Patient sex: M
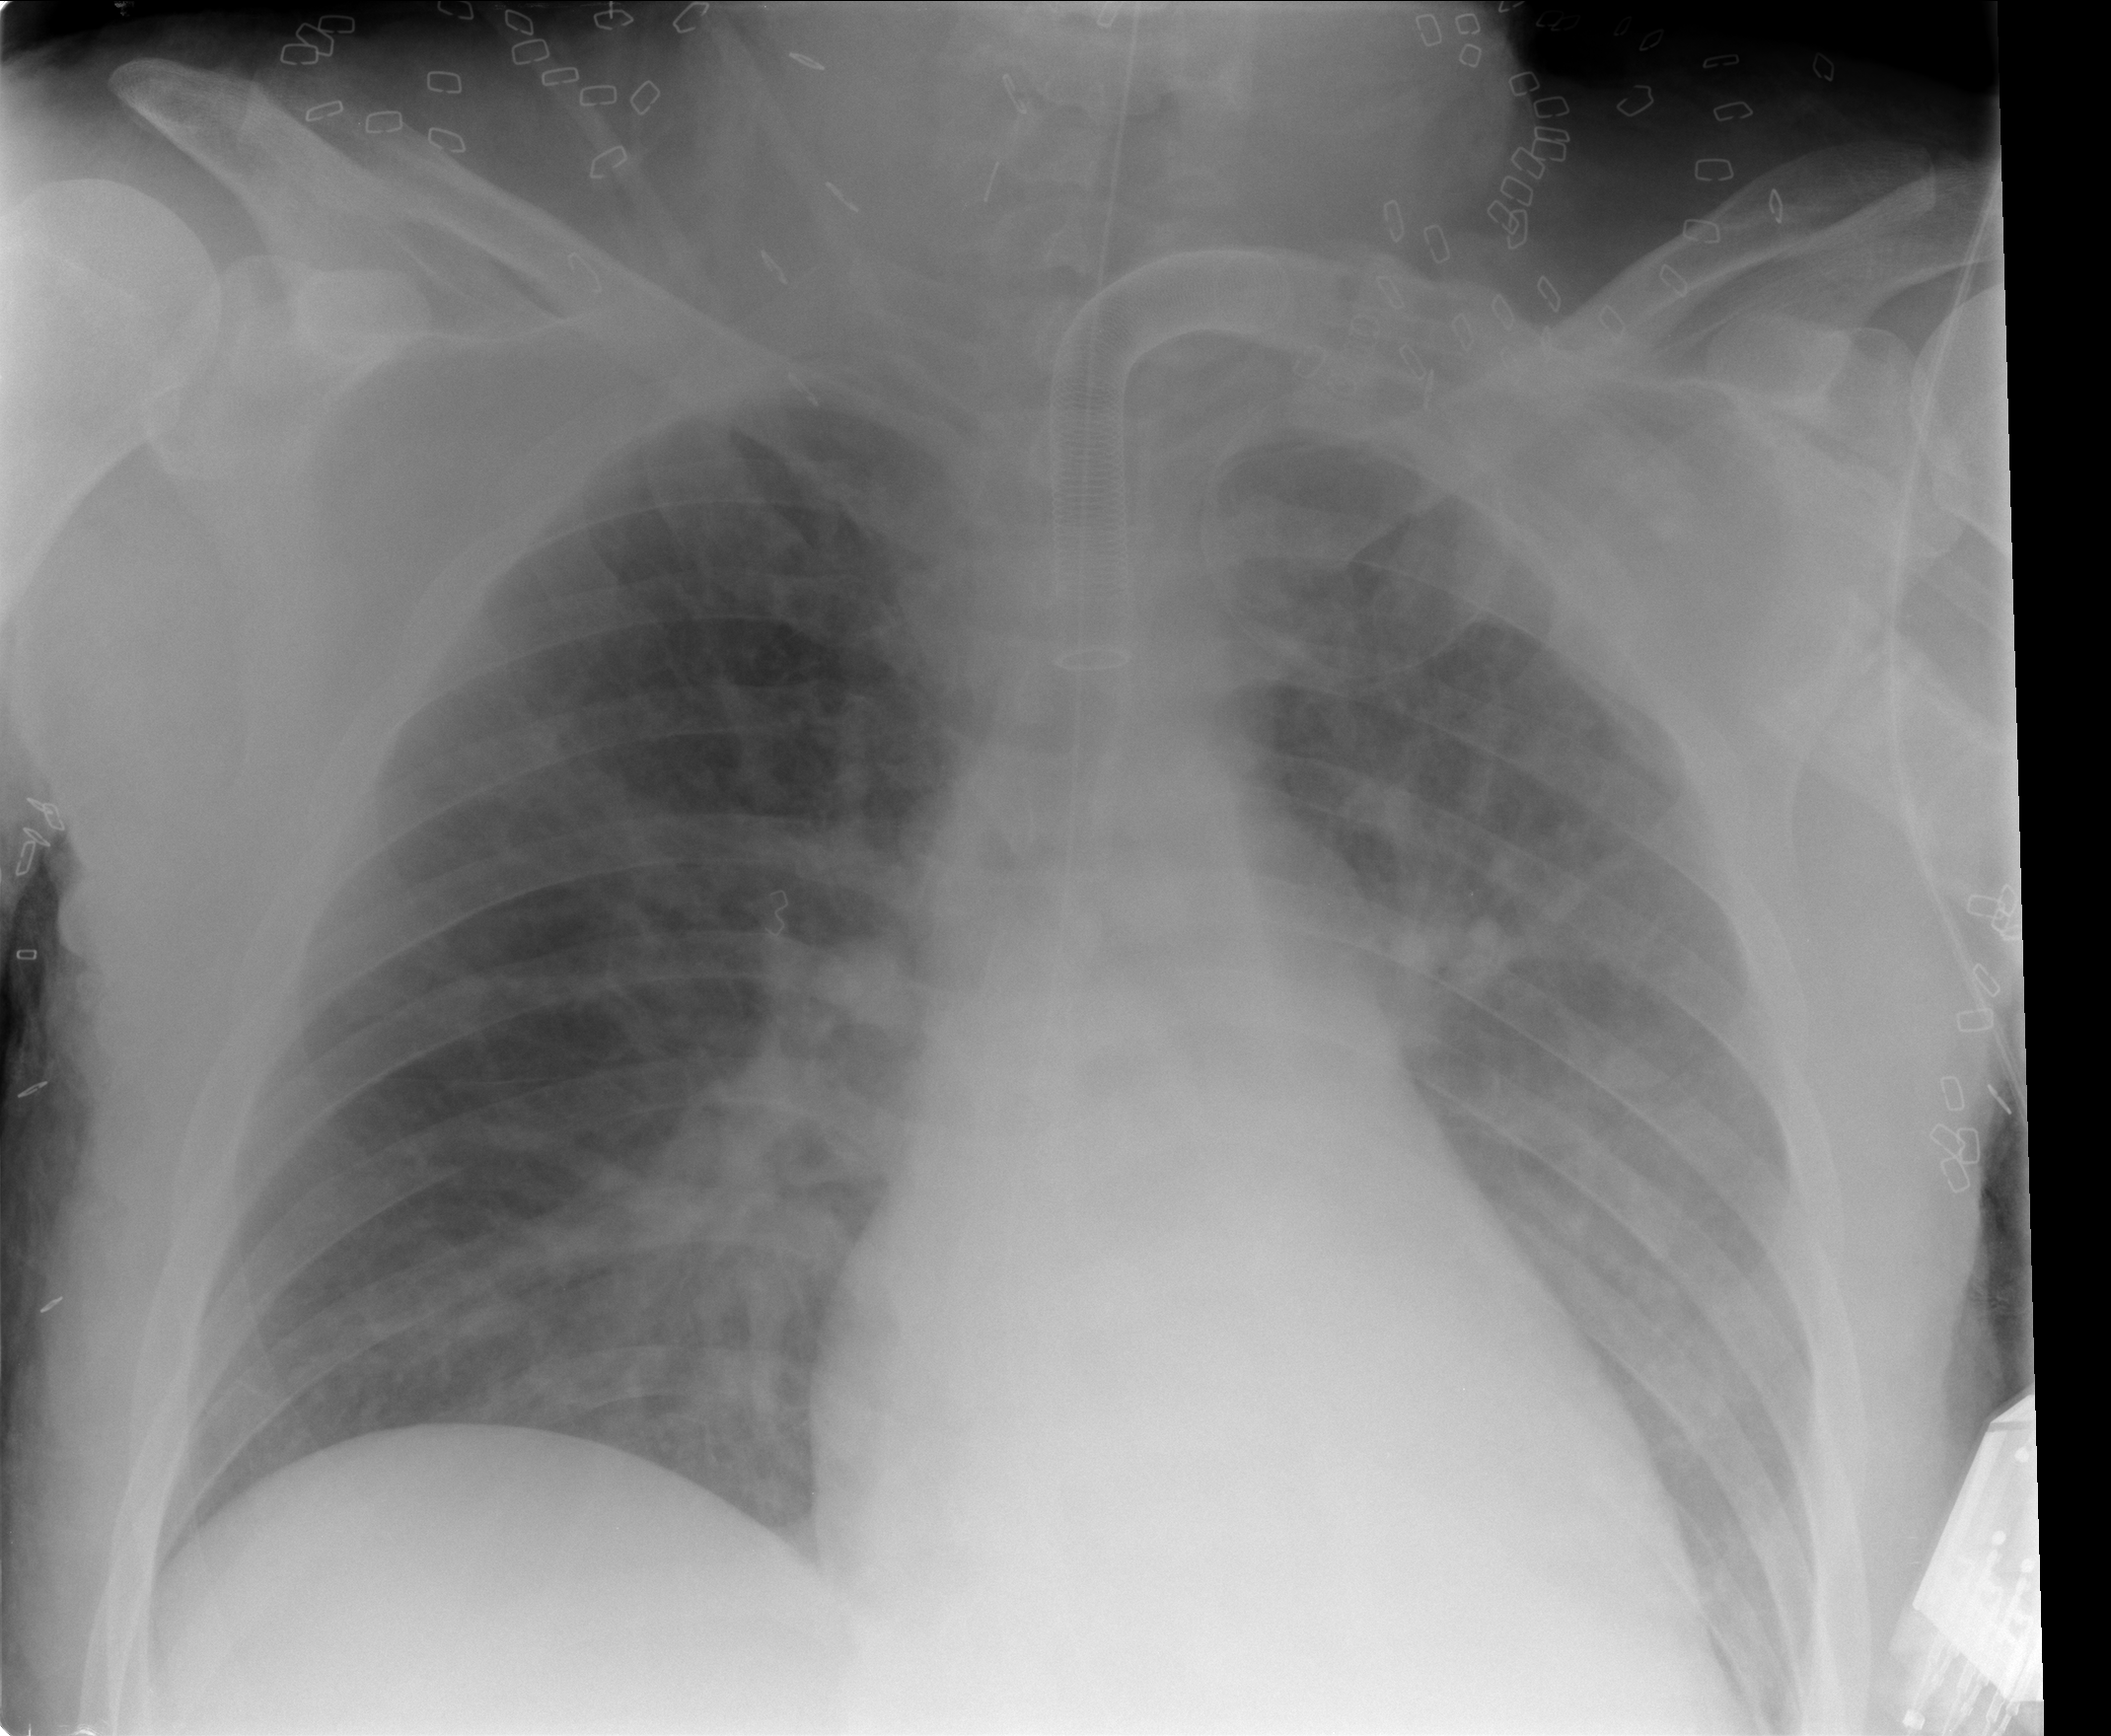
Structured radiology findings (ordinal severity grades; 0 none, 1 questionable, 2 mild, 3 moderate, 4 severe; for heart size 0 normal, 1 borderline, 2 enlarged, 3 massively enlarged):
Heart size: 2
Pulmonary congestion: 3
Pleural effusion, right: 0
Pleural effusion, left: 0
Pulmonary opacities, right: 0
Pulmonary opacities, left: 1
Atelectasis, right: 0
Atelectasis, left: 0